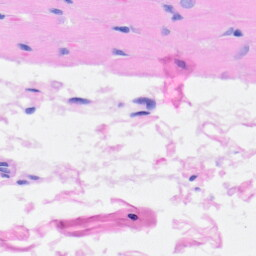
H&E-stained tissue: Heart